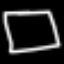
Label: square